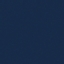
Label: SeaLake